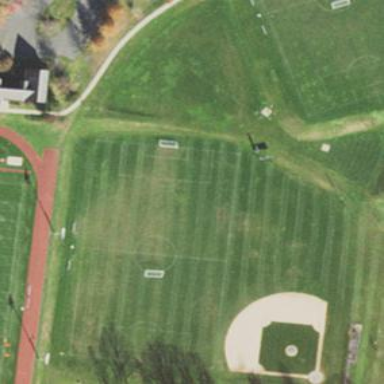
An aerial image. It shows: Baseball pitch for leisure land.